The image is the raw time-domain waveform of a rolling-element bearing's vibration signal. Classify the bearing condition as one of: normal, inner_race, outer_race, ball.
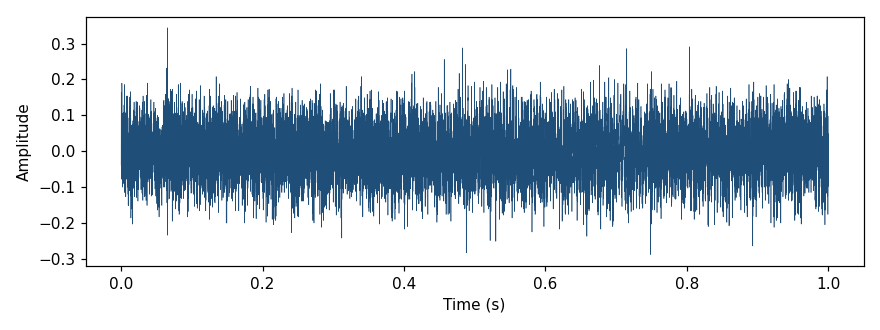
Answer: normal